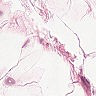
Metastatic tissue present: no